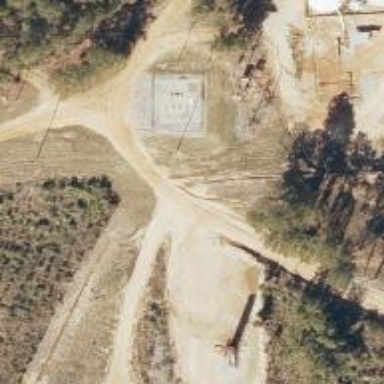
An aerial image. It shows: Power pole.